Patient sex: F
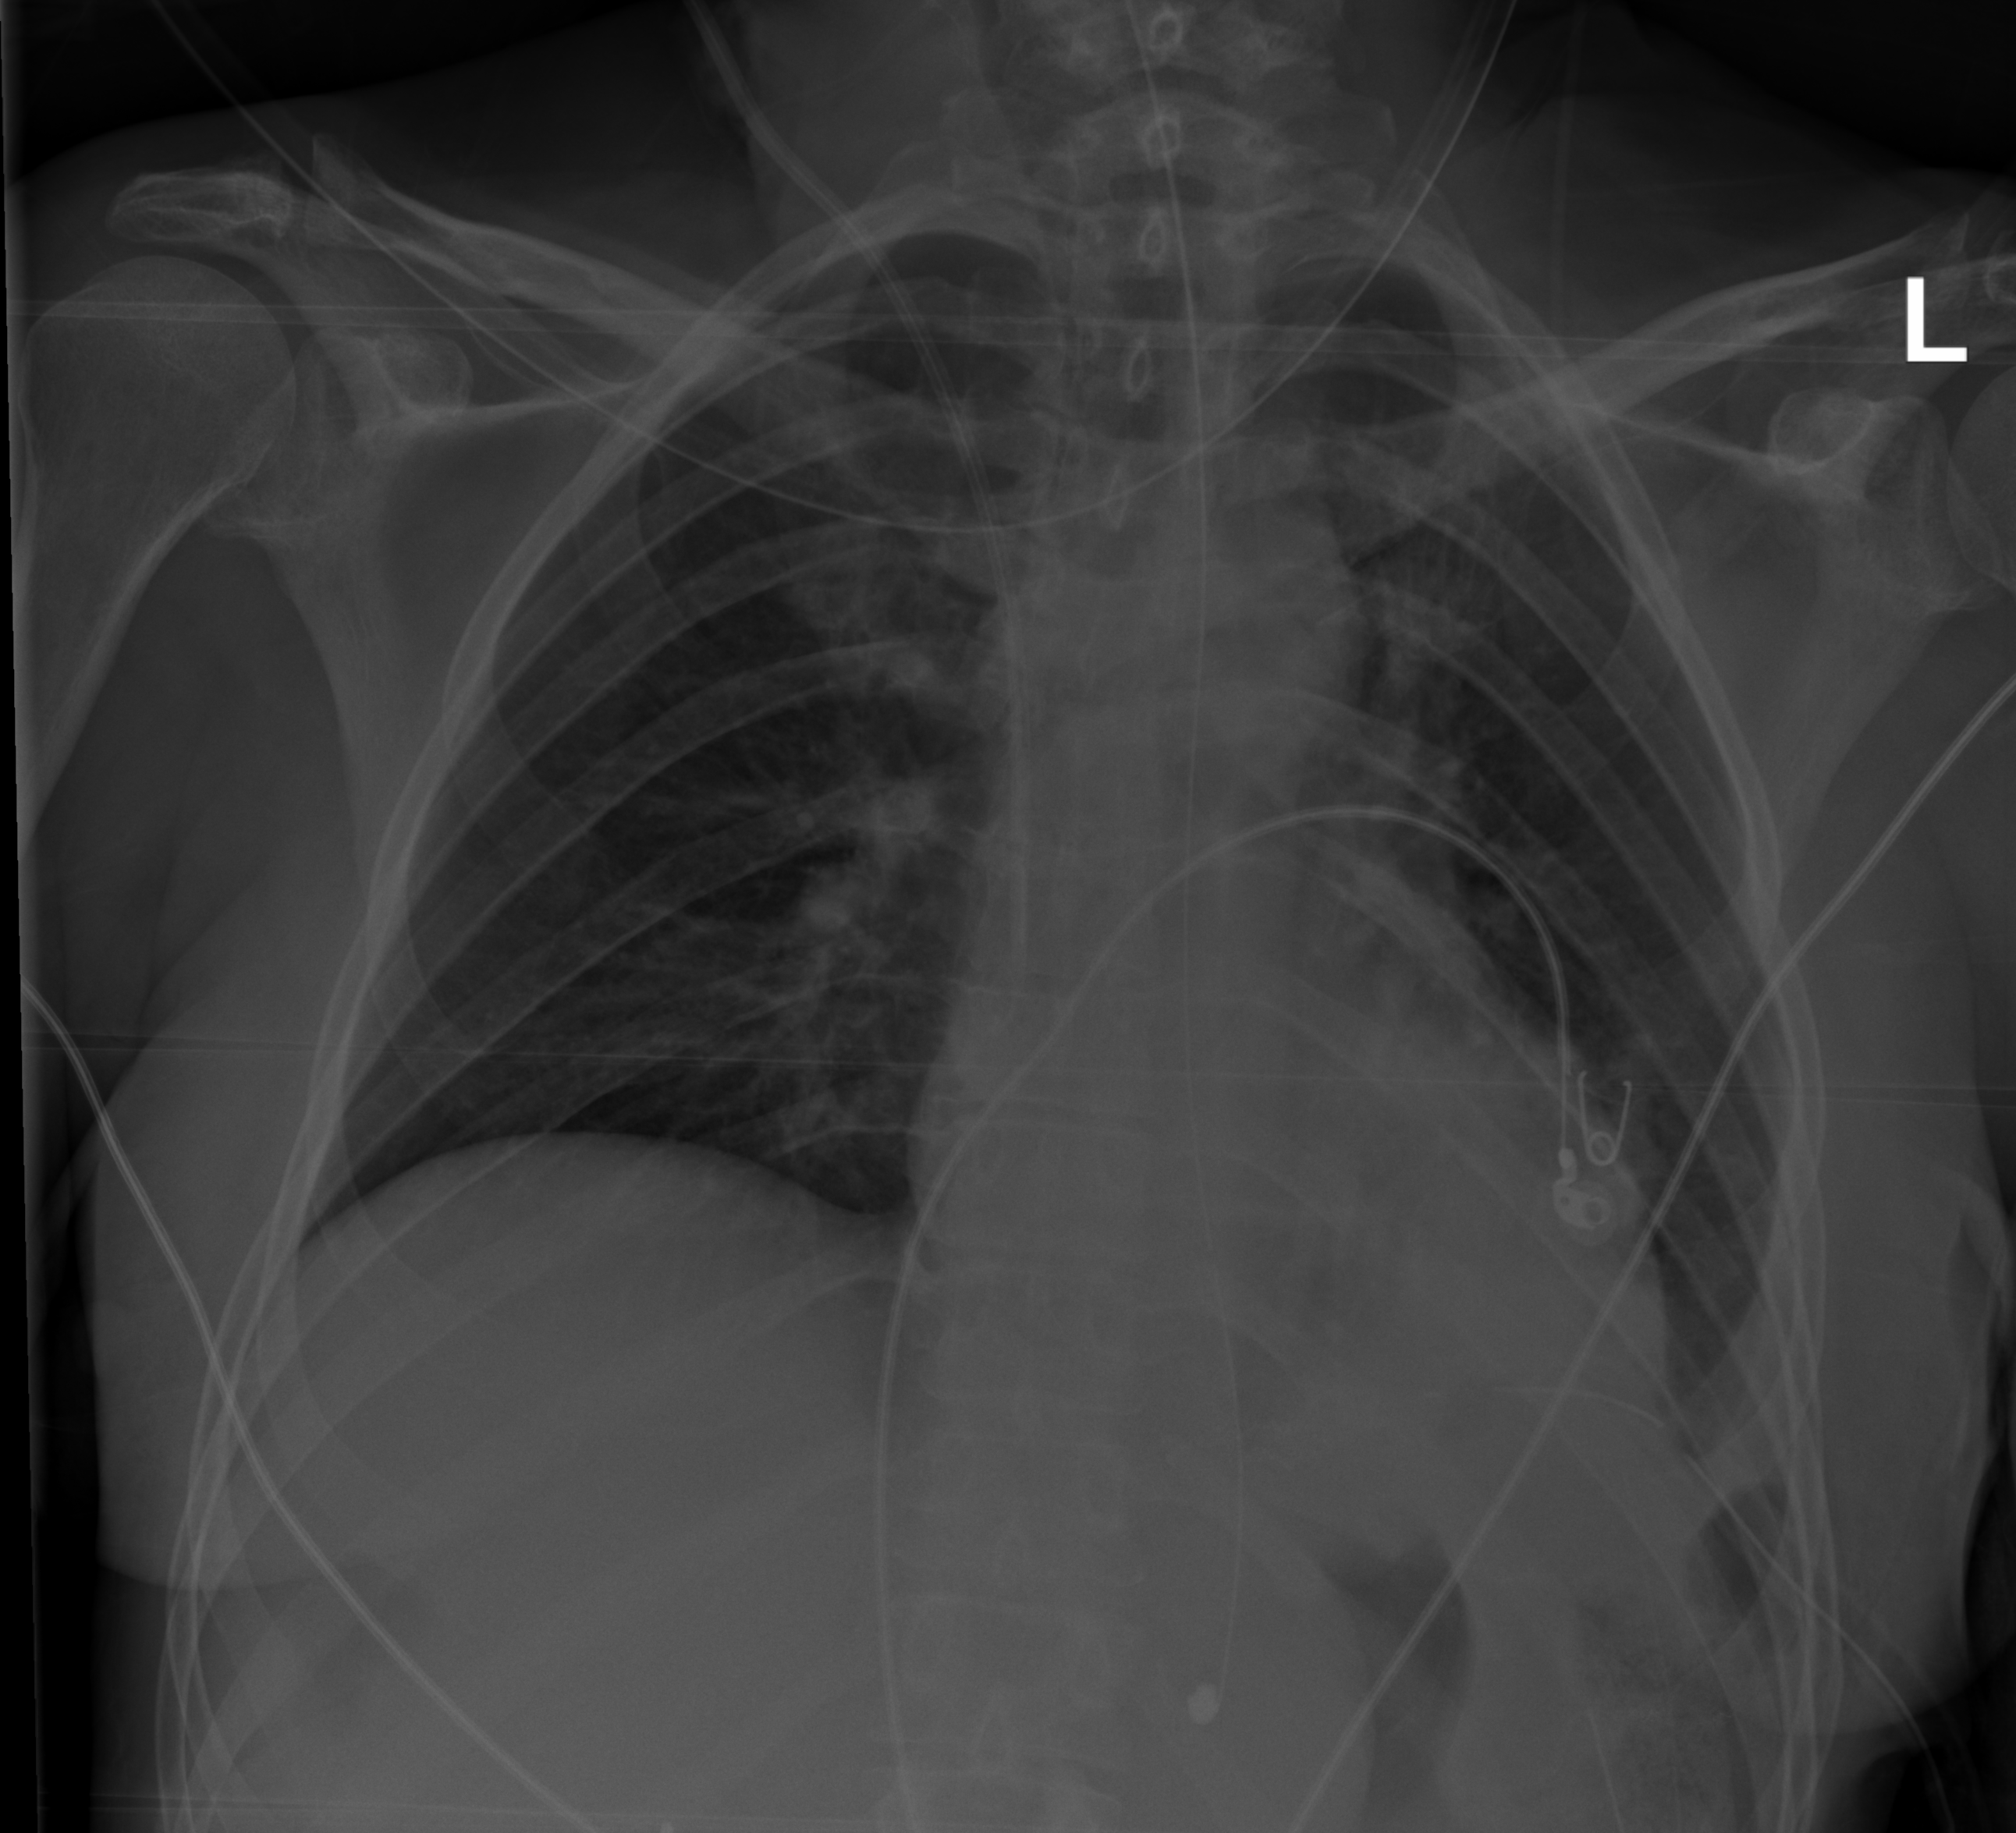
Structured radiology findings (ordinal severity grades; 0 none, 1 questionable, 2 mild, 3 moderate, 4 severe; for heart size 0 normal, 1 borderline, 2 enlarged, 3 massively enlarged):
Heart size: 0
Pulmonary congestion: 0
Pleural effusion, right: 0
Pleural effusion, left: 0
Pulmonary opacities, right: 0
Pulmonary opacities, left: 2
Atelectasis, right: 0
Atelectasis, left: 2